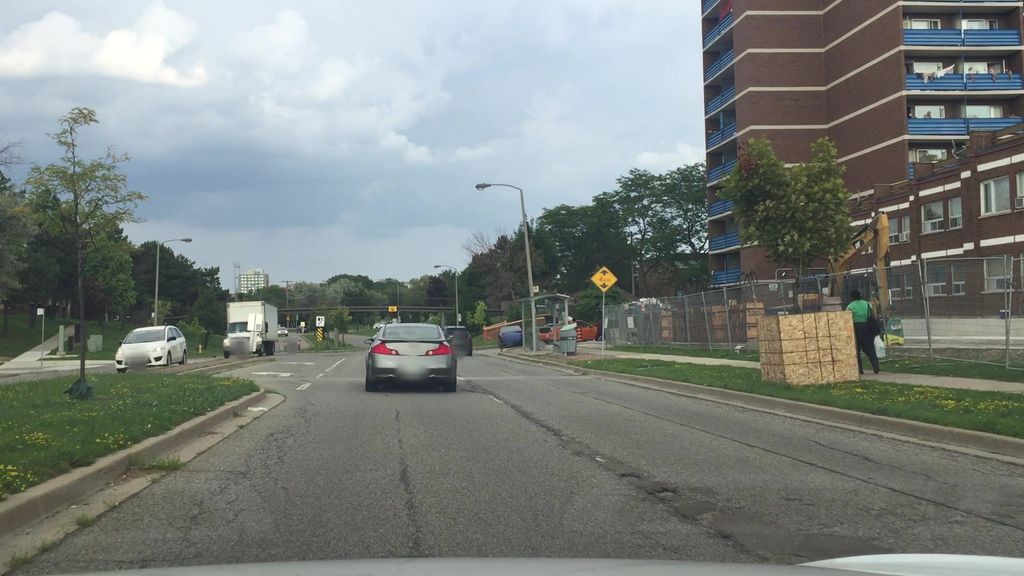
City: toronto